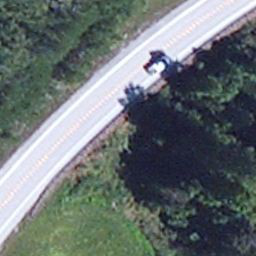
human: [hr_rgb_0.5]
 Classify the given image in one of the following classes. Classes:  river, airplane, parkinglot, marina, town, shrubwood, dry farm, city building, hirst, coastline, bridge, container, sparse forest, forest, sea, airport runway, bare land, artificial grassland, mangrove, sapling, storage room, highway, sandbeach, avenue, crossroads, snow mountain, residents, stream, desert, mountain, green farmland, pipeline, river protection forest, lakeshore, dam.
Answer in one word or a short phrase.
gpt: avenue